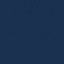
Label: SeaLake